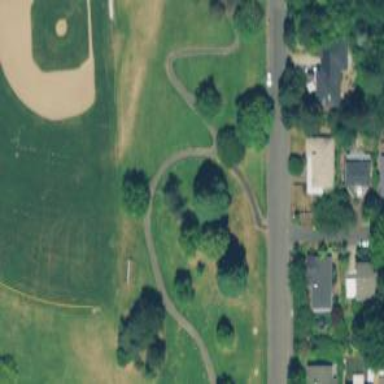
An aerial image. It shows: Path.